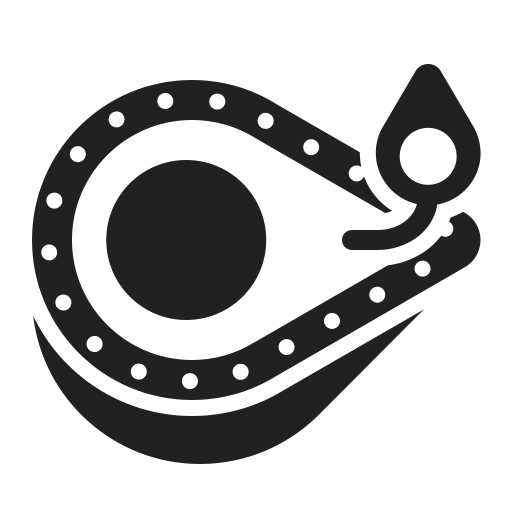
diya lamp high contrast